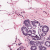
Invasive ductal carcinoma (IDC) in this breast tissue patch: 0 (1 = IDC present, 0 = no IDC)